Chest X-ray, PA view. Patient: 61 years old, sex F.
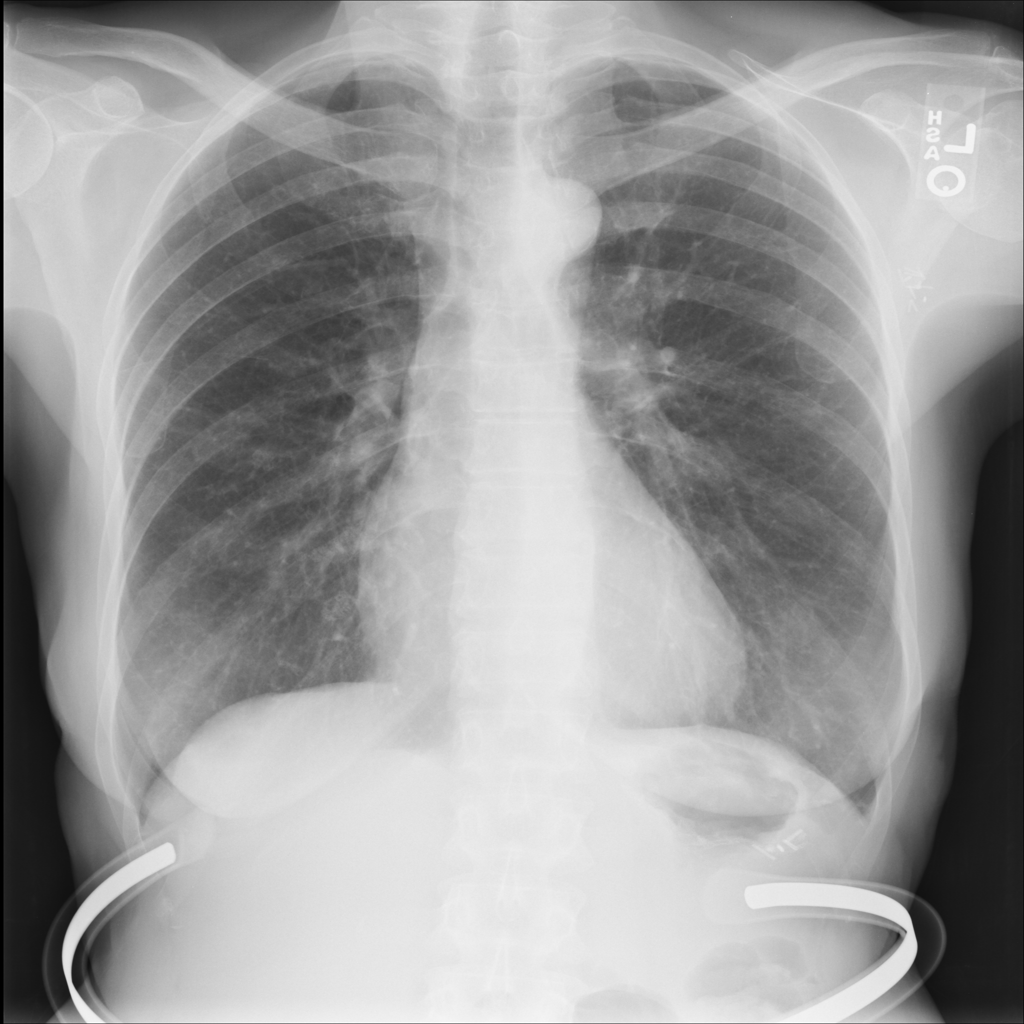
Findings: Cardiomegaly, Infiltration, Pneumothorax